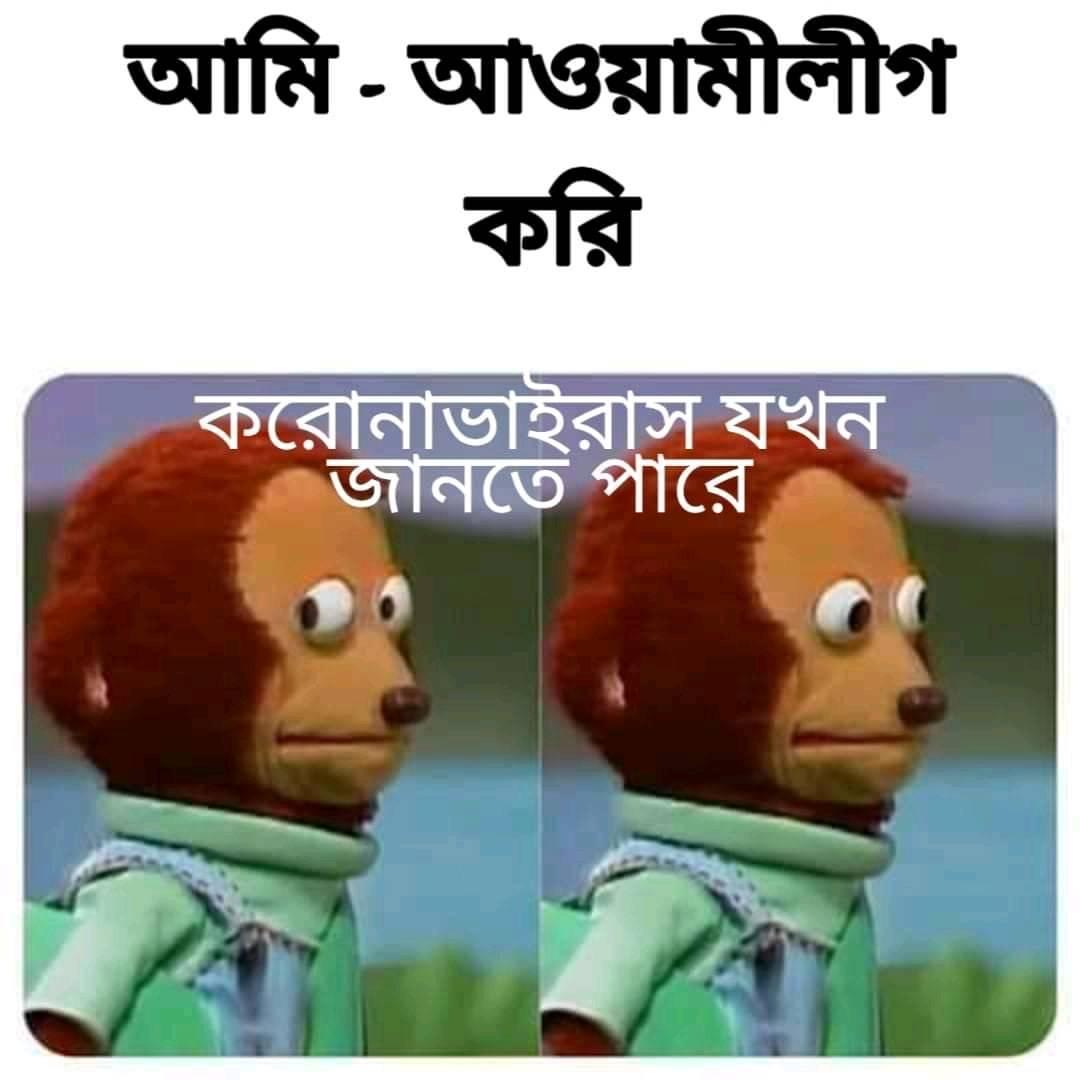
Caption: আমি - আওয়ামীলীগ করি      করোনাভাইরাস যখন জানতে পারে
Label: hate